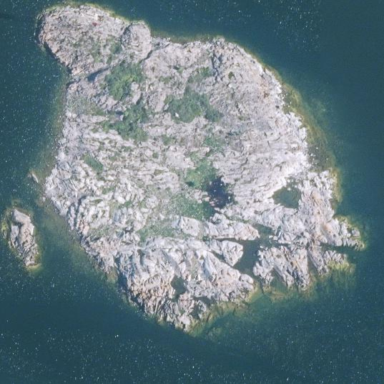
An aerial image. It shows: Island with natural coastline.